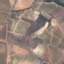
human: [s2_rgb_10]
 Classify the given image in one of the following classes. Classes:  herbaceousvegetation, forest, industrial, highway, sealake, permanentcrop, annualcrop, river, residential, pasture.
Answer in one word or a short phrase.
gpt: PermanentCrop